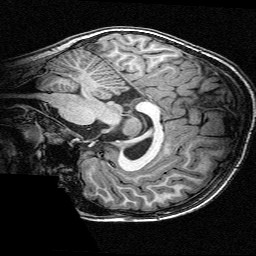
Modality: T1w
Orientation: sagittal
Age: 13
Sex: female
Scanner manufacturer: siemens
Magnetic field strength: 3 T
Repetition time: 2.3 s
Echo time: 0.00336 s